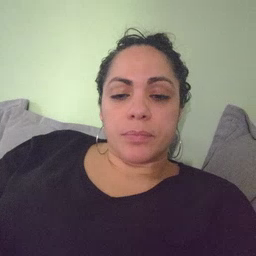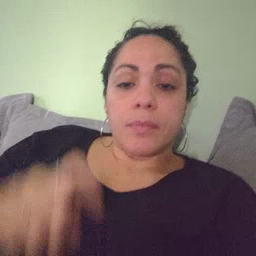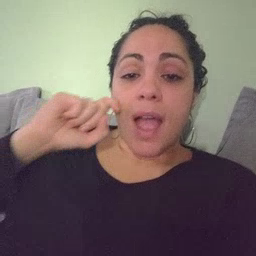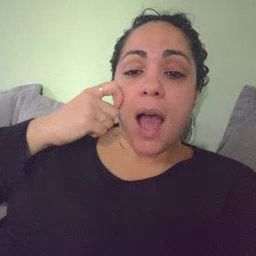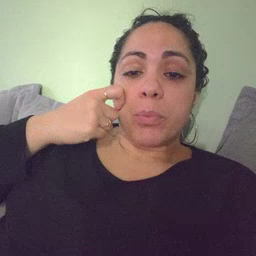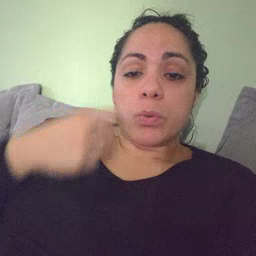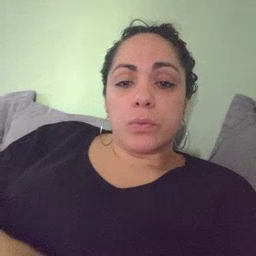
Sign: apple